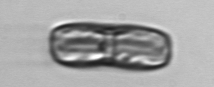
Label: Ephemera